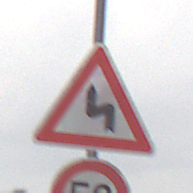
Verkehrszeichen: DoppelkurveZunaechstLinks
Zusatzzeichen unten: Geschwindigkeit50
Umgebung: Outdoor, Nature
Tageszeit: MorningAfternoon
Wetter: Overcast
Licht: Natural
Jahreszeit: NotSpecified
Kontrast: LowContrast